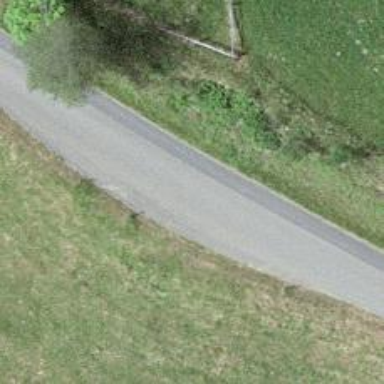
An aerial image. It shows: Passing place on the road.